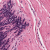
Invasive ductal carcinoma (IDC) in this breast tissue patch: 0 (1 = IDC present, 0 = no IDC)